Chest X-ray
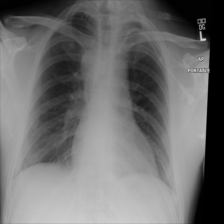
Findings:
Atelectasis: negative
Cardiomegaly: negative
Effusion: negative
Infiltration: negative
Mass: negative
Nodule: negative
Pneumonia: negative
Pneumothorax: negative
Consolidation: negative
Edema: negative
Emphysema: negative
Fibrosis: negative
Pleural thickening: negative
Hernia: negative